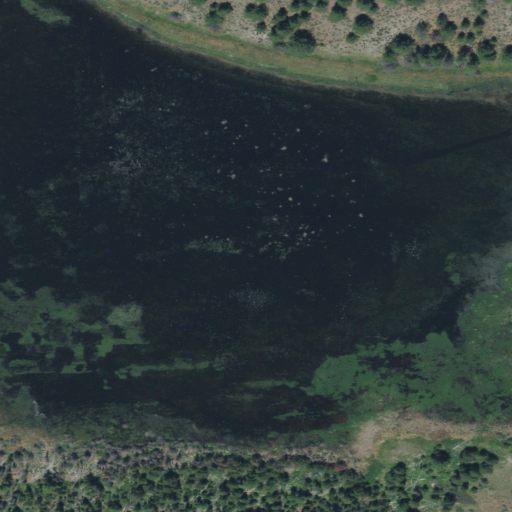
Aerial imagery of plain(s) in Oregon named Ryan Ranch Meadow containing open water, herbaceous wetlands, evergreen forest, woody wetlands, shrub, and grassland